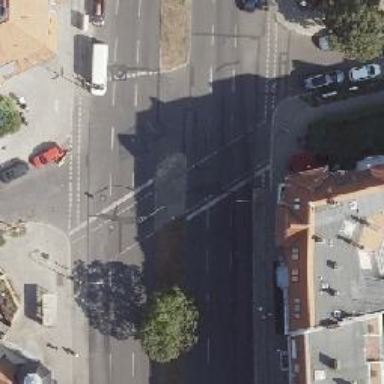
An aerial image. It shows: Asphalt footway with crossing controlled by traffic signals.